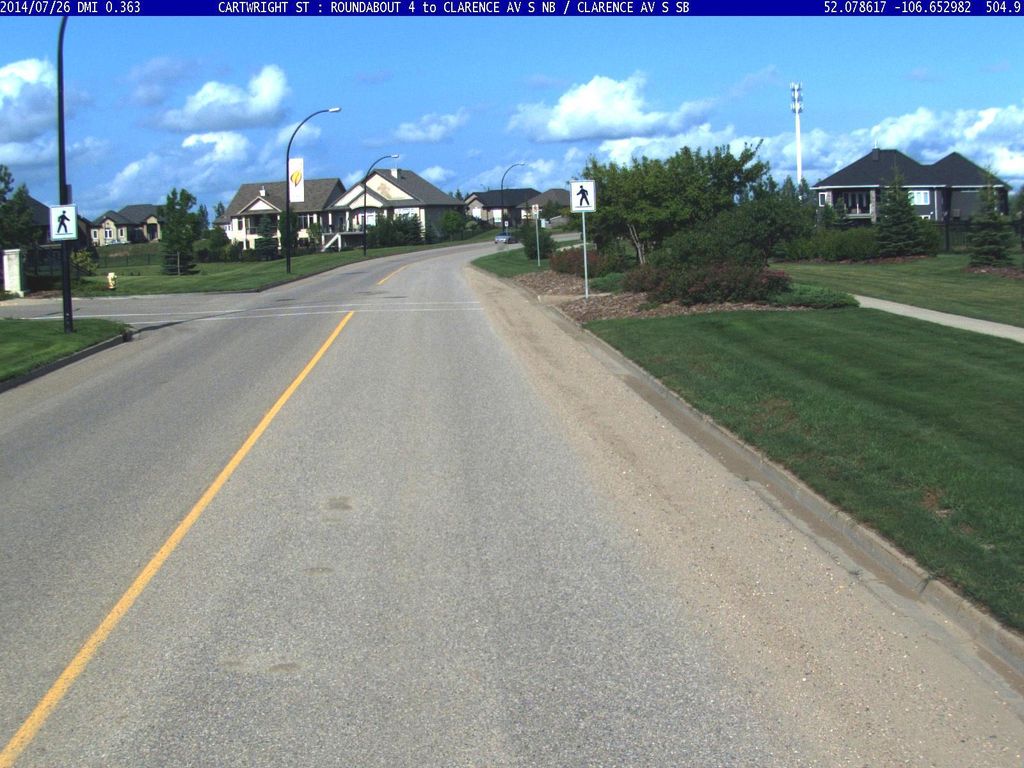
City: saskatoon